Question: Introduction
---
Hello. I am a newbie to 'PHP' programming. I have know the basics and now I am into developing a web application from it. I trying to implement the following functionality(It's a 'ASP.NET calendar'),

Explanation
---
In the Date of Birth option, when the user clicks the calendar icon shown, the following calendar shows up and the user can select the date from it.
What have I done?
---
Sorry, but my knowledge for now is nothing more than this,
'''
<input name="todo" type="text" />
<input name="time" type="button" />
'''
My Requirements
---
I need the same functionality for my web application for time and date.
I would be very thankful for the help. Thanks in advance.
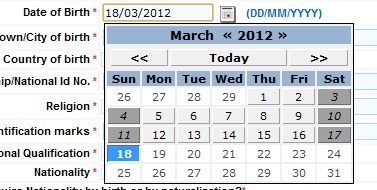
Answer: Sorry, I had to answer my question myself as I found out the answer. Its implemented <URL>.
However, I am not marking my answer as selected answer. I await for better answers as time functionality is still needed by me. Thankyou.